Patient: sex M, age 64
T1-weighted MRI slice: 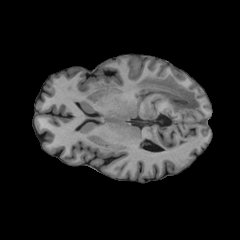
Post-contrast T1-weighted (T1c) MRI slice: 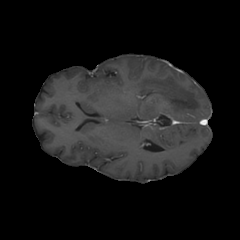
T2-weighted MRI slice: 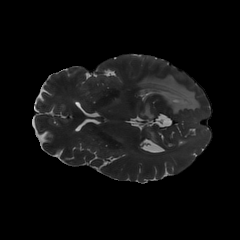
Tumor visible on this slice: yes
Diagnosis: Glioblastoma, IDH-wildtype
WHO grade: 4